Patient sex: M
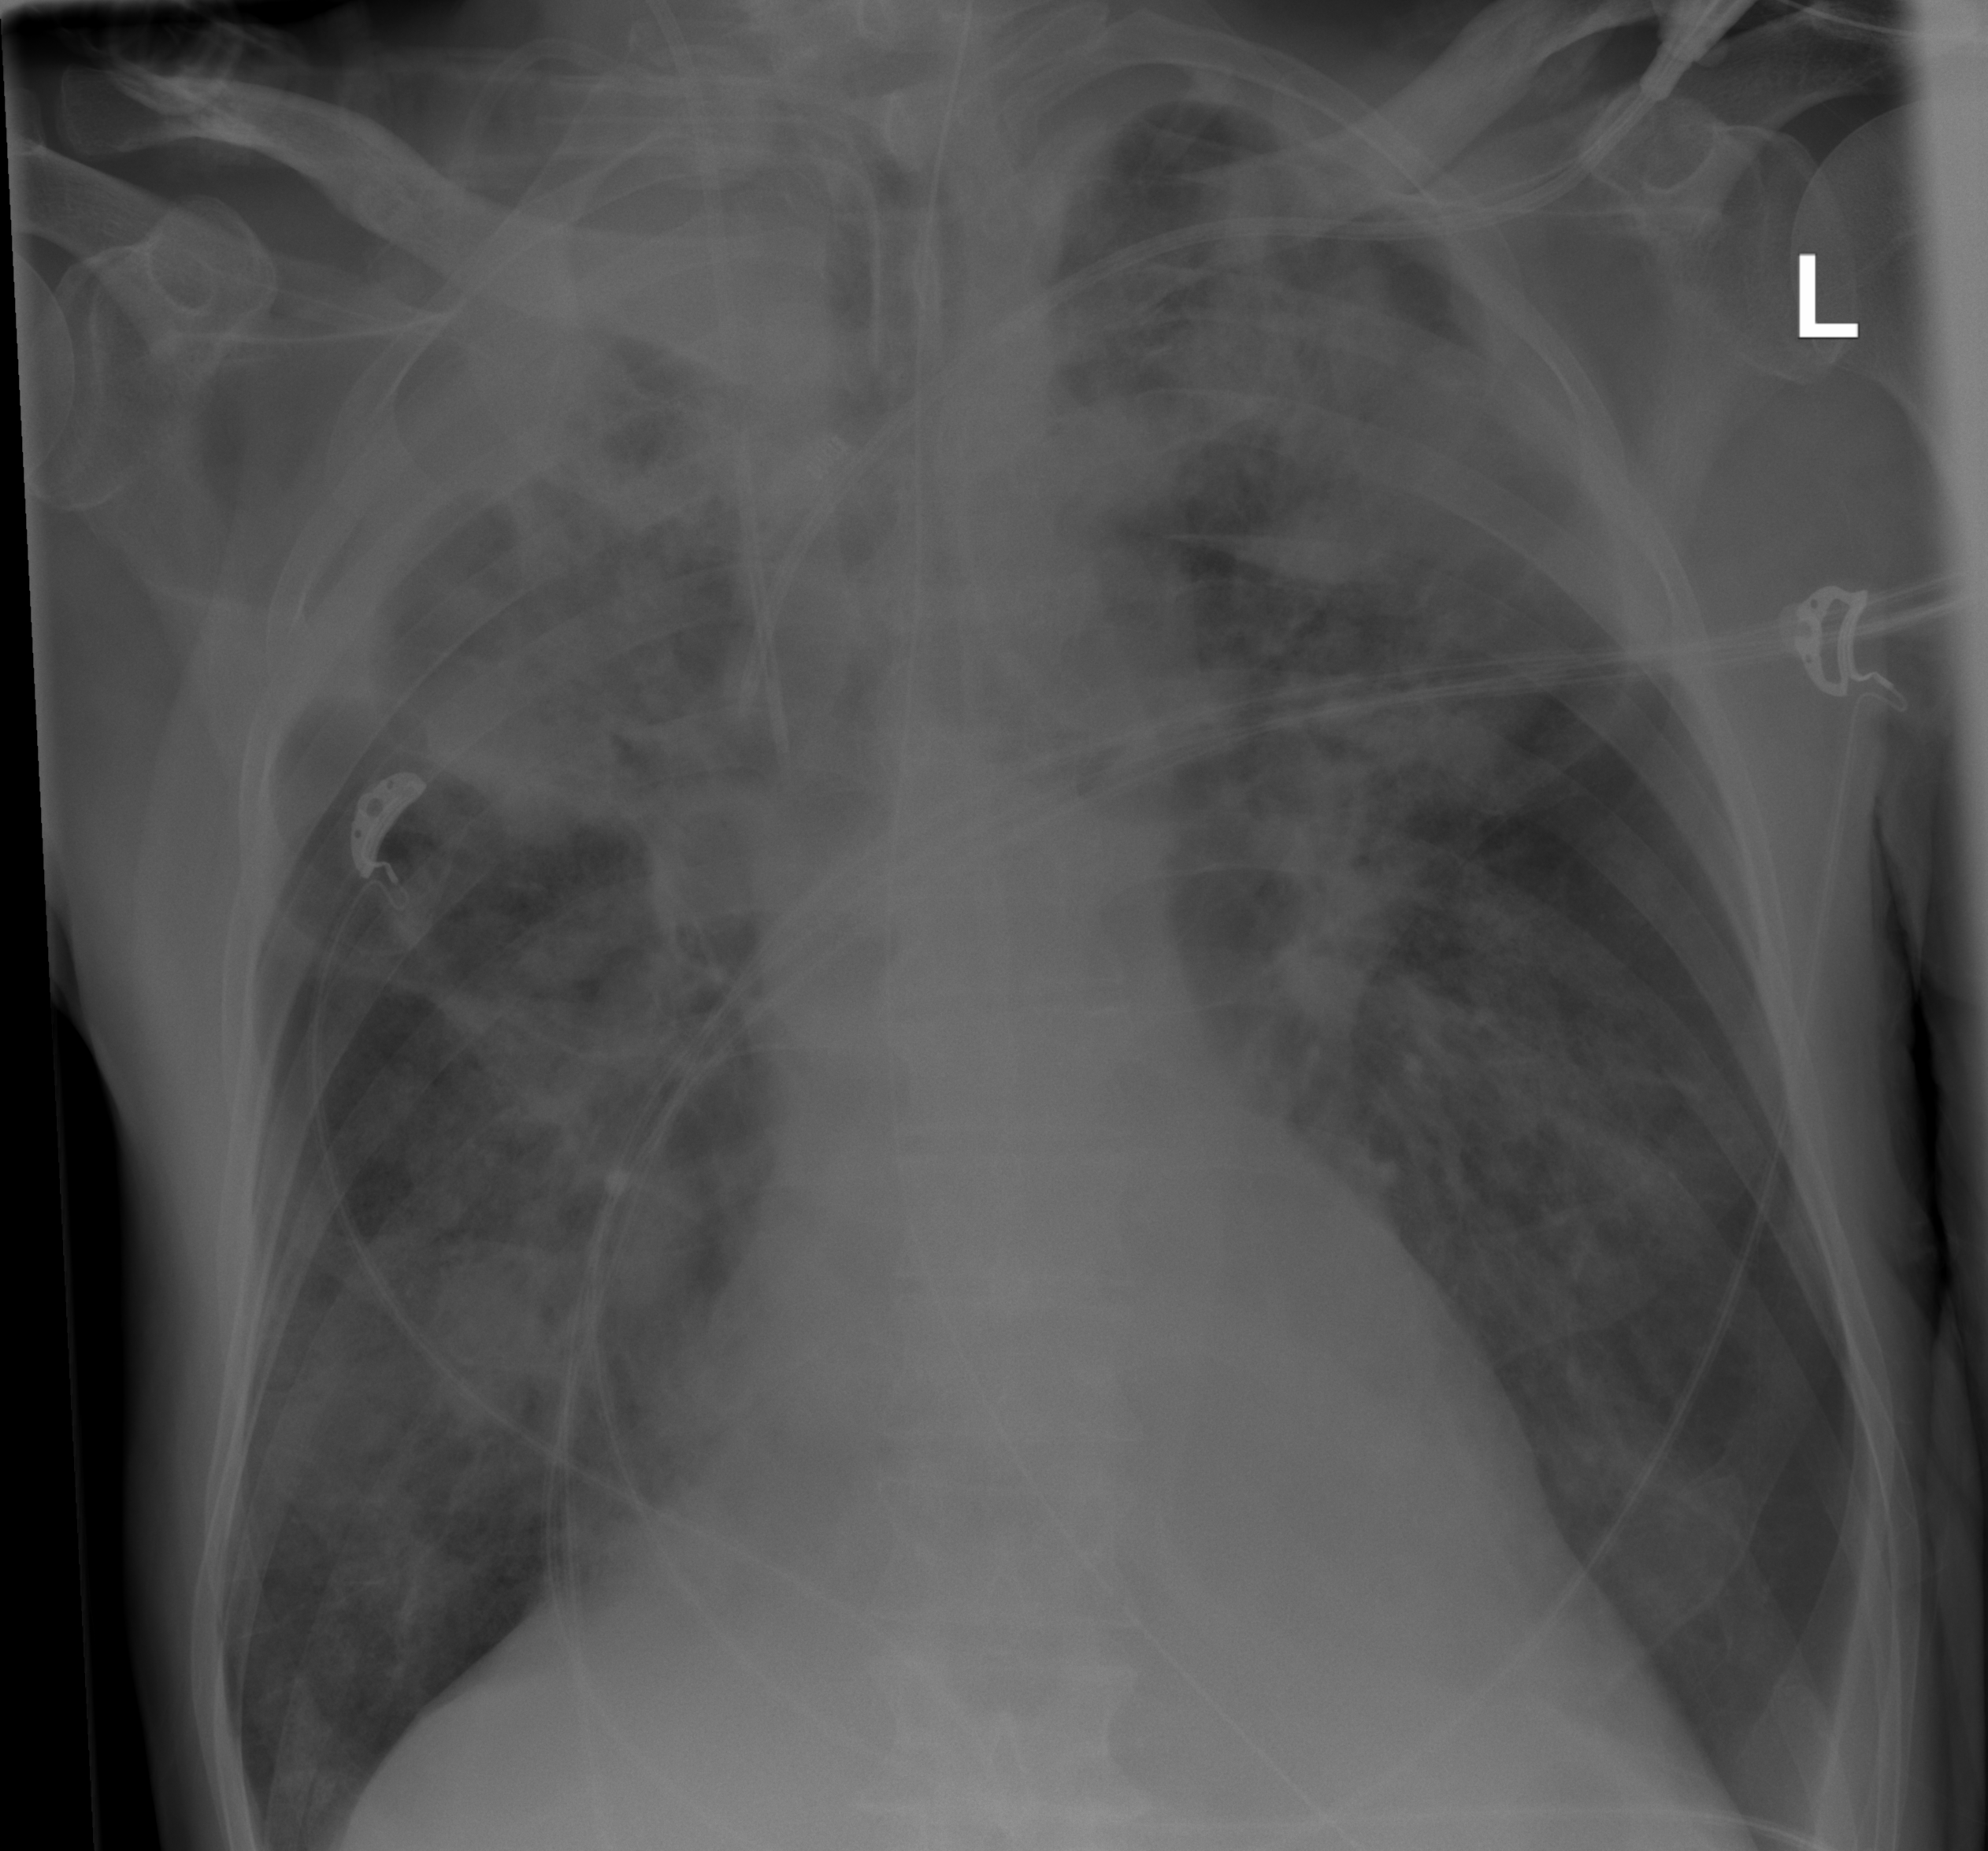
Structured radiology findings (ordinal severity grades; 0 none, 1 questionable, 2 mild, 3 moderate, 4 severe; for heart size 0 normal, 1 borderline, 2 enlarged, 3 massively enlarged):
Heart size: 0
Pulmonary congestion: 2
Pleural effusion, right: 2
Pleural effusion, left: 0
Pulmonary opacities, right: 3
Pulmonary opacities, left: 3
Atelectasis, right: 3
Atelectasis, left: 3